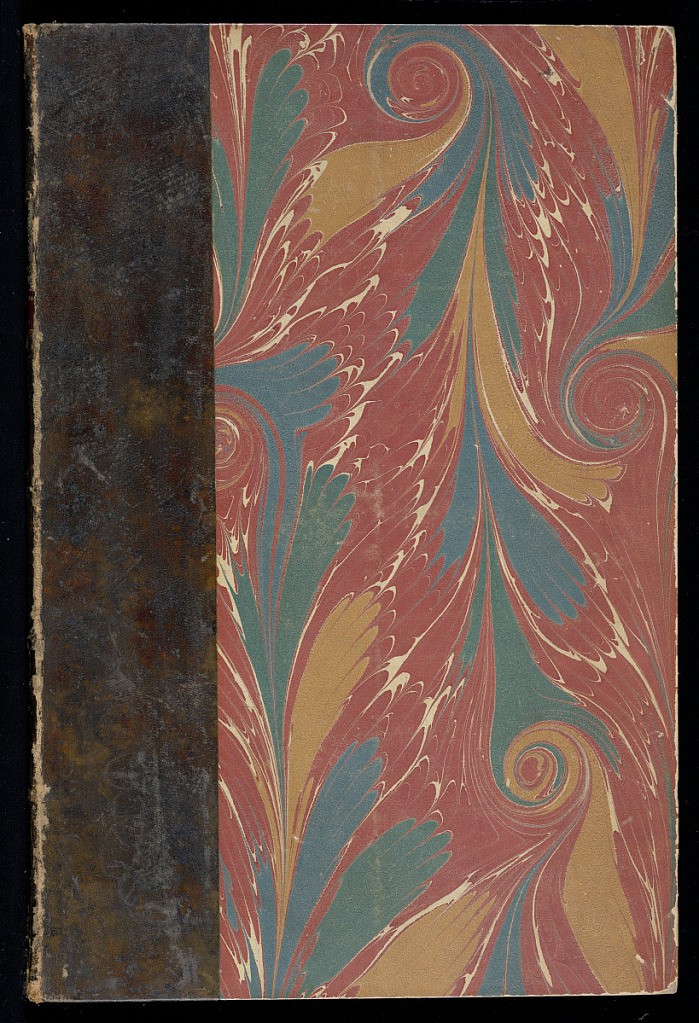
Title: NOUVEAU ET IVe CAHIER Concernant L’Orphèverie, Bijouterie et Emeaux. Dédié aux Artistes Composé et Gravé par P. Moreau
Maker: Pierre Moreau, French, 1722 – 1798
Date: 1771
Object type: Album
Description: Album of designs for gold boxes, jewelry, hair ornament, cane handles, etuis, seals, and chatelaines from two series, designed and engraved by P. Moreau. The plates are signed, numbered, and dated.